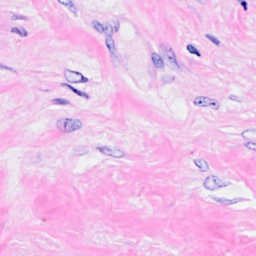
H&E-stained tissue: Breast